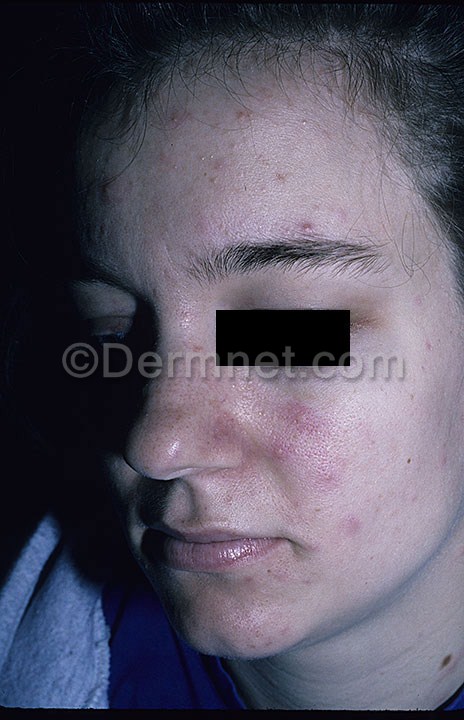
Disease: Warts Molluscum and other Viral Infections